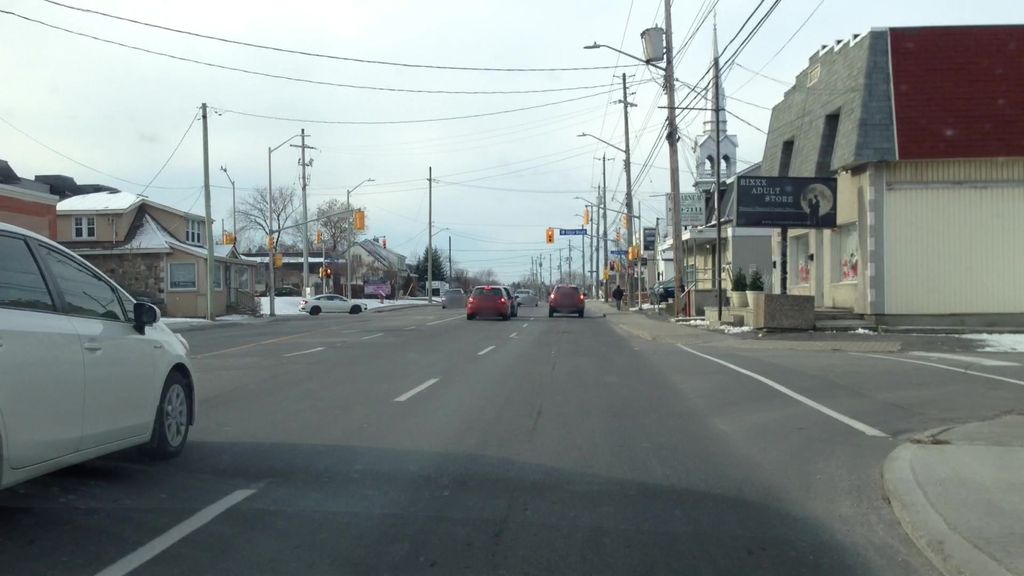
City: ottawa-gatineau